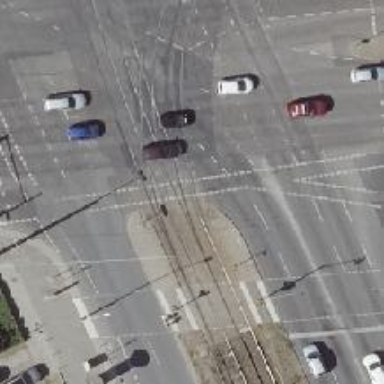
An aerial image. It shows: Tram crossing on the railway.